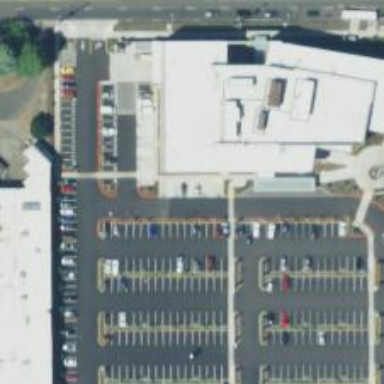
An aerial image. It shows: Parking space.